Question: Given a binary decision diagram, how do I convert it into a truth table? What is the exact algorithm for it ? I have been trying this for a long time. Here is an example which one can follow:

Source: <URL>.
(The dotted edges represent 0; solid edges, 1.)
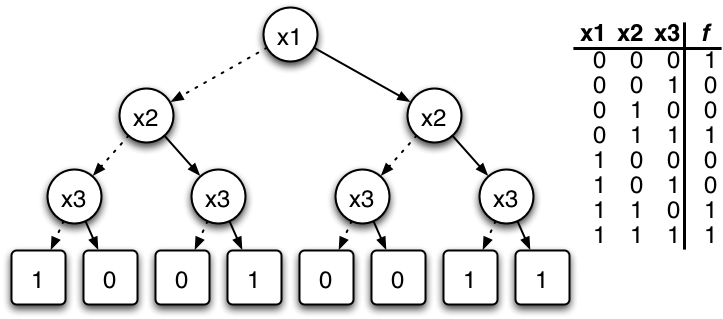
Answer: Beginning at the root node, traverse tree in depth-first manner.
For each leaf node reached, record an entry in truth table as follows:
- 'x1''x1'- 'x2''x2'- 'x3''x3'- 'f'